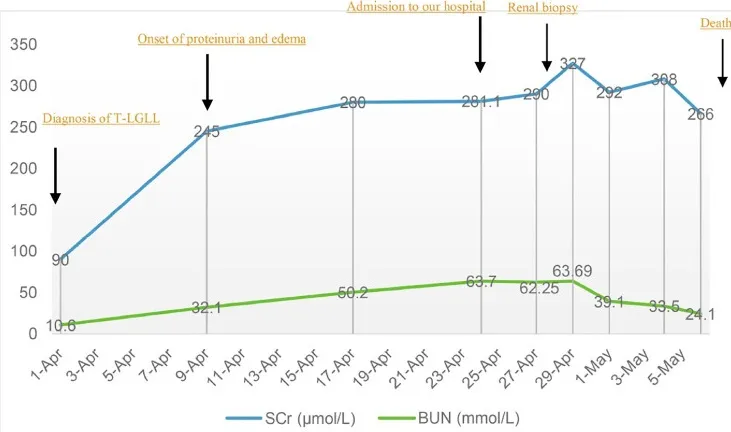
Changes of serum creatinine and blood urea nitrogen during the disease course.
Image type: electrography (ekg)